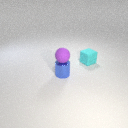
small blue metal cylinder in front of small cyan rubber cube